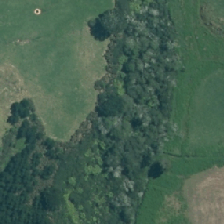
Land cover: broadleaved_indigenous_hardwood